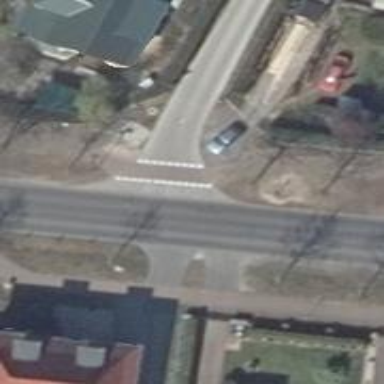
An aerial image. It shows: Residential road.